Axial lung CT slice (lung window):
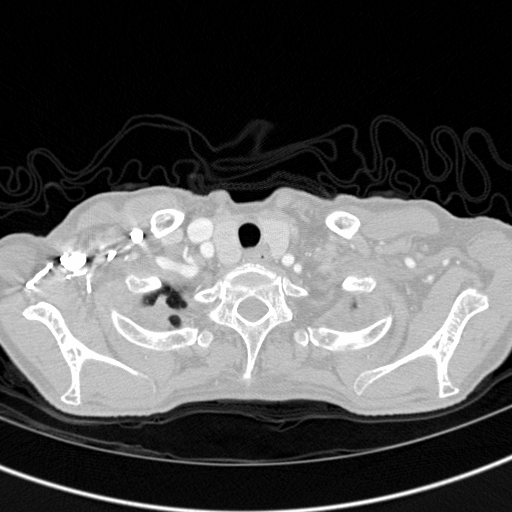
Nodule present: no